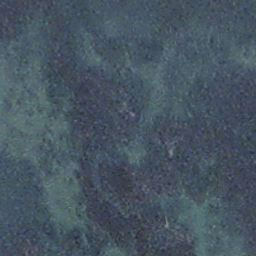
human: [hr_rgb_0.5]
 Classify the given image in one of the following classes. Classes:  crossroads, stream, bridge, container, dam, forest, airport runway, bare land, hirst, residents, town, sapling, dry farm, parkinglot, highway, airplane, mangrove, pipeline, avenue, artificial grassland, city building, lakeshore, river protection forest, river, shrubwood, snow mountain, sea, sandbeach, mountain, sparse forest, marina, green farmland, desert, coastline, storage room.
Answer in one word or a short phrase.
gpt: stream